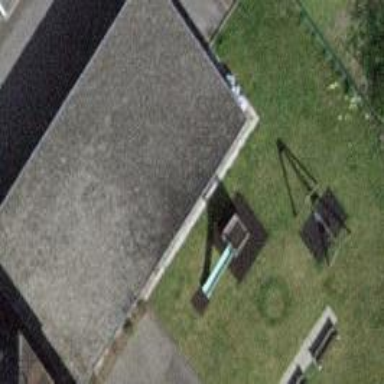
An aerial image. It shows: Playground with various play structures.